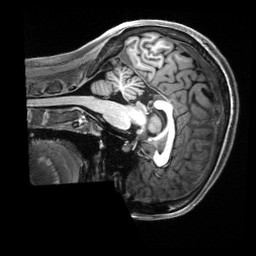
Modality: T1w
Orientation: sagittal
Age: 21
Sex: female
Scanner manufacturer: siemens
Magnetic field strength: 3 T
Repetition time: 2.5 s
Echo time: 0.00222 s